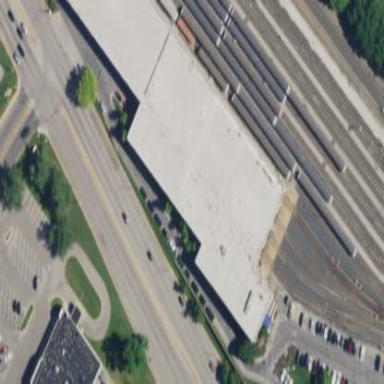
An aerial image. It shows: Transportation building.